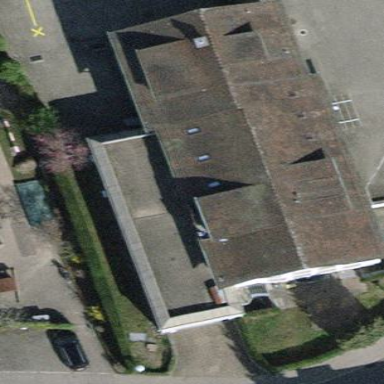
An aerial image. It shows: Flat roof forming part of building.